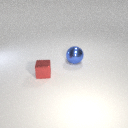
large blue metal sphere to the right of small red metal cube